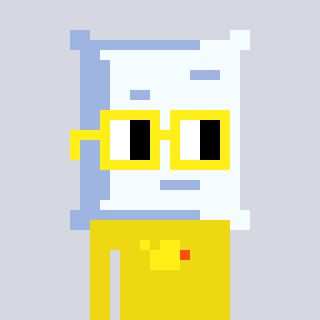
a pixel art character with square yellow glasses, a pillow-shaped head and a yellow-colored body on a cool background